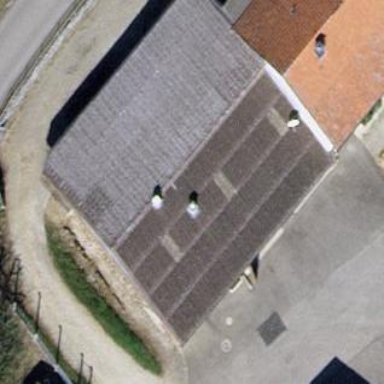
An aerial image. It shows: Service building with gabled roof oriented along the structure. The roof is gray in color.